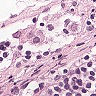
Metastatic tissue present: no